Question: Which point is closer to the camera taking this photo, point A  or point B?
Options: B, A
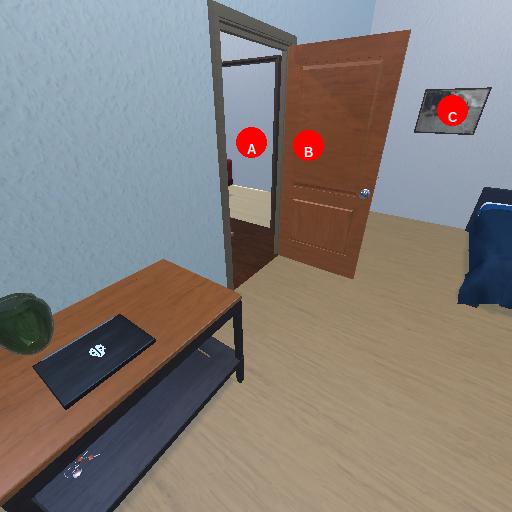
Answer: B